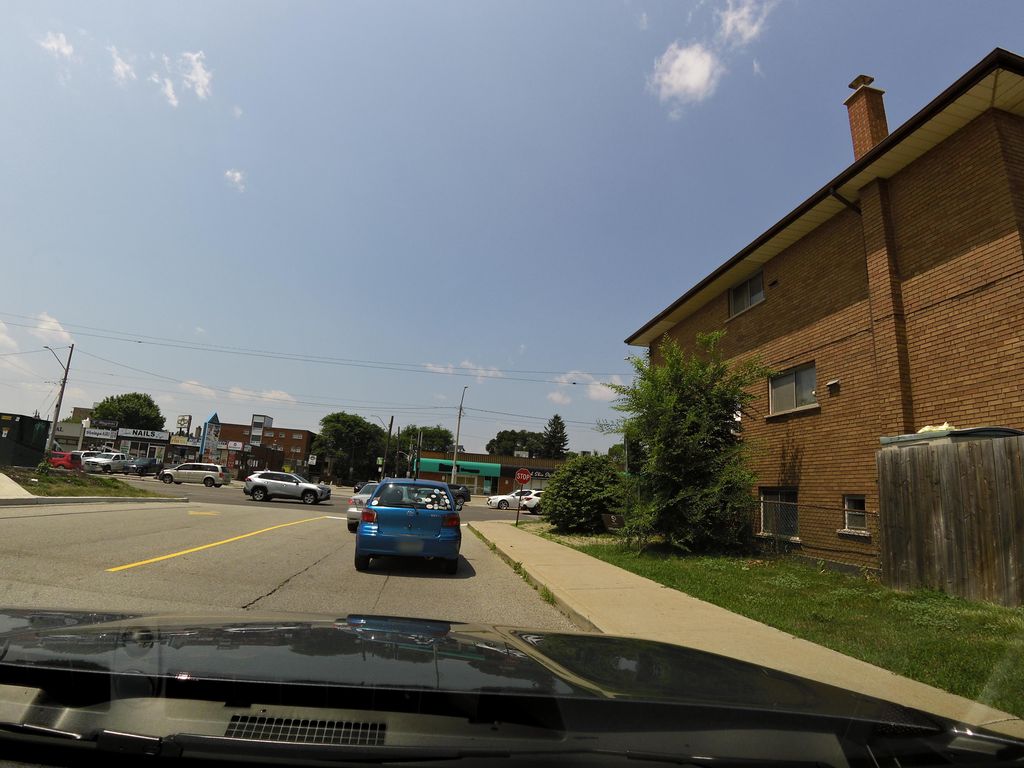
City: hamilton